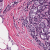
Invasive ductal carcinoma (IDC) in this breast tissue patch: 1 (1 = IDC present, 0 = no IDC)